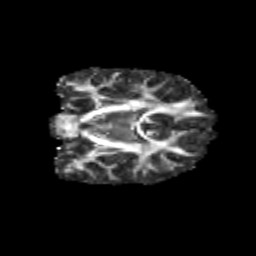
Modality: FA
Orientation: coronal
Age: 10
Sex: female
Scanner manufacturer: siemens
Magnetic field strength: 3 T
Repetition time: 3.8 s
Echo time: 0.07 s